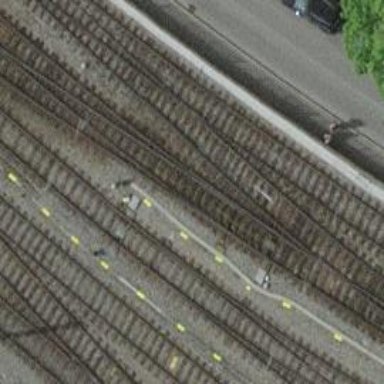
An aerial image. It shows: Rail siding with electrified tracks using contact line.